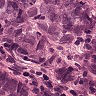
Metastatic tissue present: yes